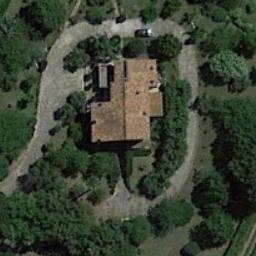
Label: sparse_residential